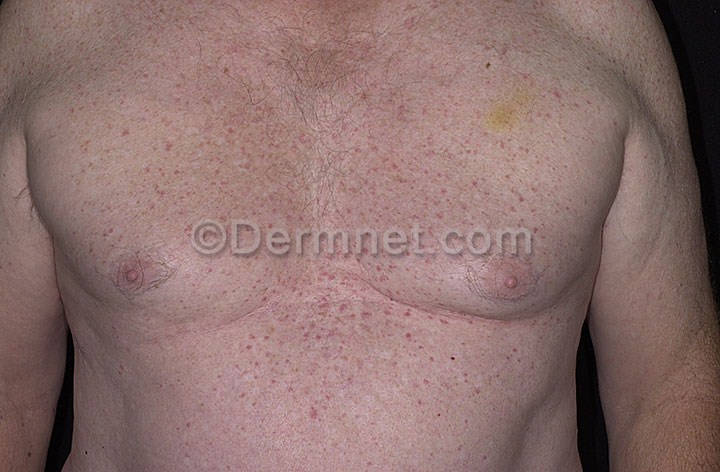
Disease: Bullous Disease Photos